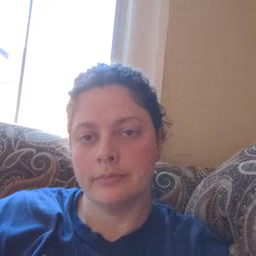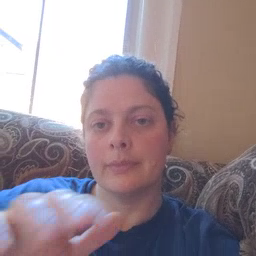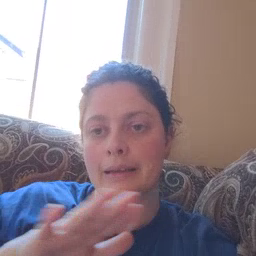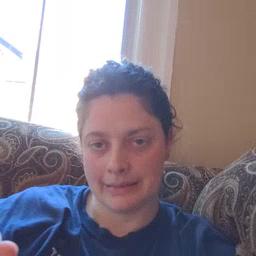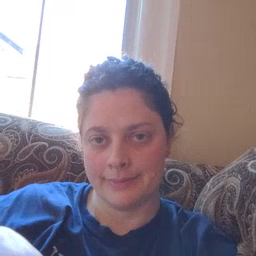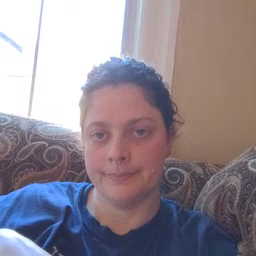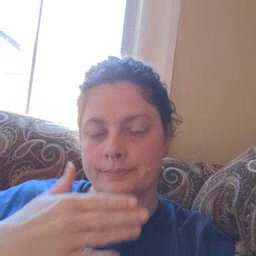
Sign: clean